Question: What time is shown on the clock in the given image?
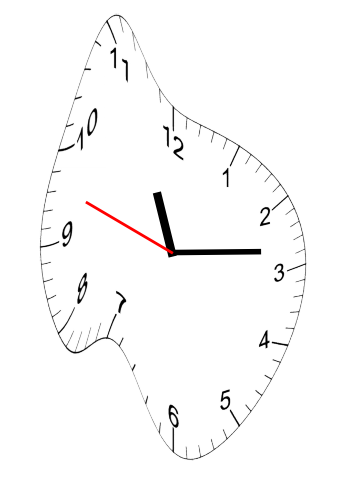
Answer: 11:13:48